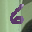
Label: 6